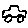
Label: car